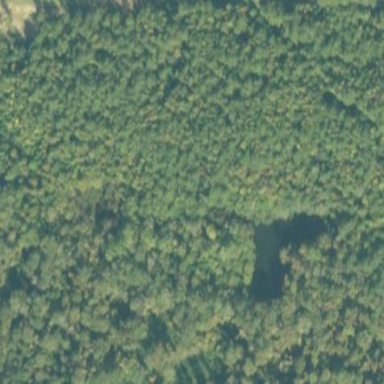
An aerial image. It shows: Mixed woodland with various types of leaves.